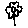
Label: flower